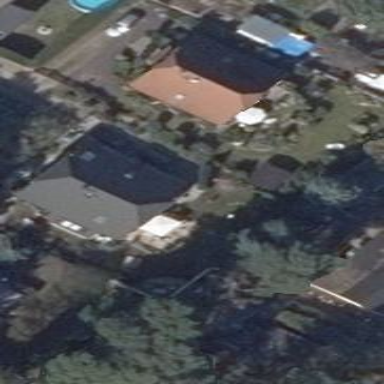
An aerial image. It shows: Detached building with half-hipped roof oriented along its length.